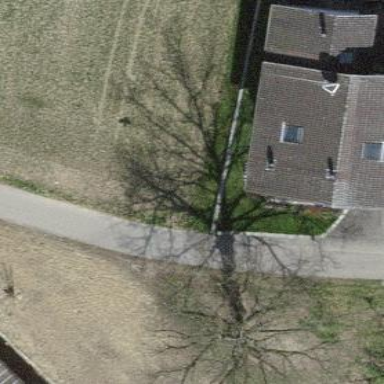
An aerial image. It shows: Simple and straightforward house.